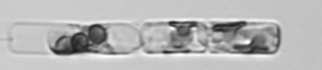
Label: Guinardia_delicatula_TAG_internal_parasite